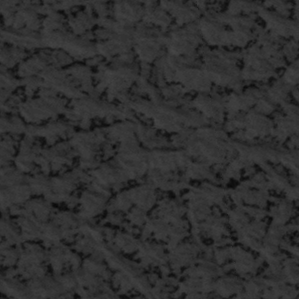
Label: frost